Question: I'm building a simple scatter plot that reads data from a xls file.
Instead of "manually" setting the colors for each distinct value I want to use one of the colormaps matplotlib <URL>.
According to some examples I've found on the Internet, I wrote the code below:
'''
import pandas as pd
import matplotlib.pyplot as plt
import matplotlib.cm as cm
data = pd.read_excel('sample.xls', sheet_name=0)
data.head()
plt.scatter(x = data['ExpecVida'],
y = data['PIBperCapita'],
s = data['PopX1000'],
cmap=cm.viridis)
plt.show()
'''
When I run this code on Spyder no error is returned. However, this is the result:

Everything is still in that default shade of blue.
Does anyone know what I'm doing wrong?
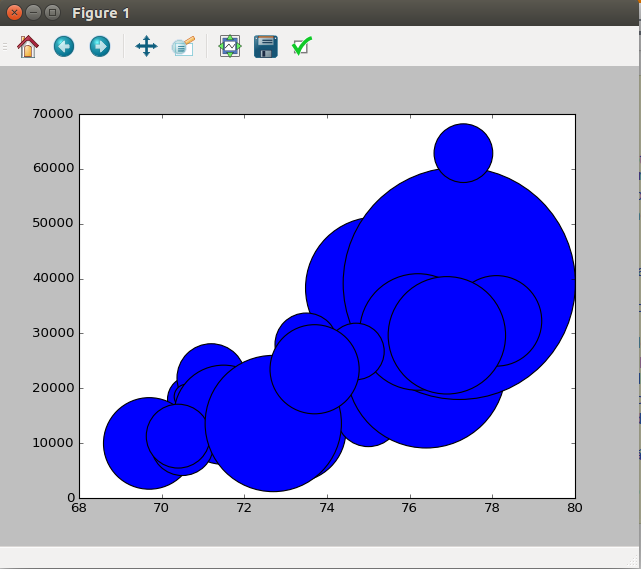
Answer: As stated in the documentation <URL>:
> cmap : Colormap, optional, default: NoneA Colormap instance or registered colormap name. . If None, defaults to rc image.cmap.
So add the parameter c:
'''
# Create dummy data:
data = pd.DataFrame(np.random.rand(10,3), columns=['ExpecVida', 'PIBperCapita', 'PopX1000'])
plt.scatter(x=data['ExpecVida'],
y=data['PIBperCapita'],
s=data['PopX1000']*1000,
c=data['PopX1000'],
cmap=cm.viridis)
'''
<URL>